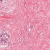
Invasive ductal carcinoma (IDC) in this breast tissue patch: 0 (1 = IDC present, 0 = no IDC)